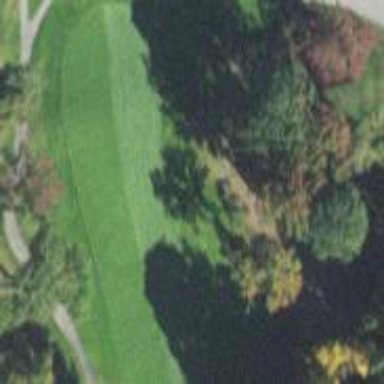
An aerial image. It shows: Scenic golf fairway.